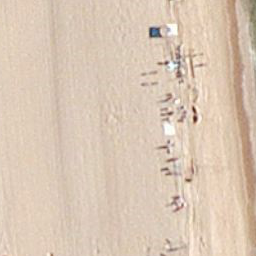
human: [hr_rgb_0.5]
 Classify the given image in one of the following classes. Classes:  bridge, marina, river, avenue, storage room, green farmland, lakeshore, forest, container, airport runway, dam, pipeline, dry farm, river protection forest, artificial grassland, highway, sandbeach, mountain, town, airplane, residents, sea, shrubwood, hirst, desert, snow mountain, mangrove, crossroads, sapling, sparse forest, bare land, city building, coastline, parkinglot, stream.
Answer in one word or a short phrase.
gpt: sandbeach